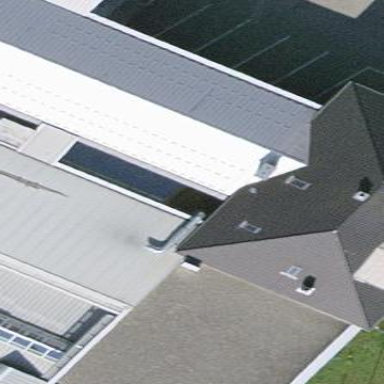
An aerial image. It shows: Office building.